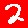
Digit: 2